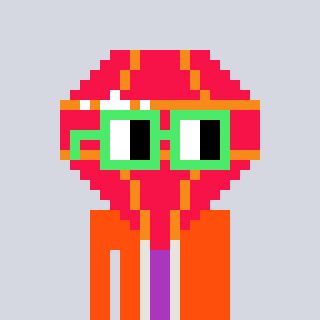
a pixel art character with square light green glasses, a red diamond-shaped head and a orange-colored body on a cool background